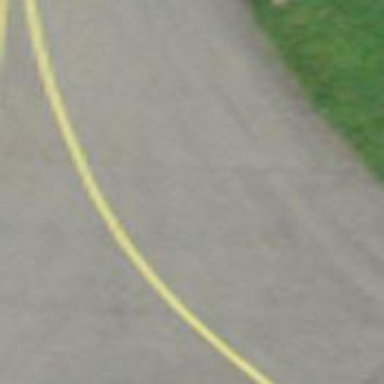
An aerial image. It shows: Image of taxiway at airport.